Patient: sex M, age 22
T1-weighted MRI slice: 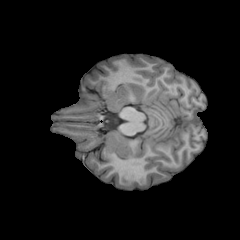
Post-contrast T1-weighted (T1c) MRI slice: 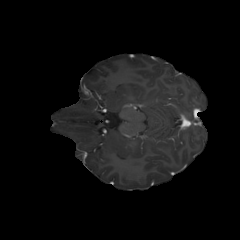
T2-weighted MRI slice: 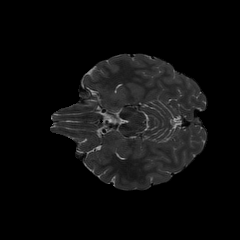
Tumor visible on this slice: no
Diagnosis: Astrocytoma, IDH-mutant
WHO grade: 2